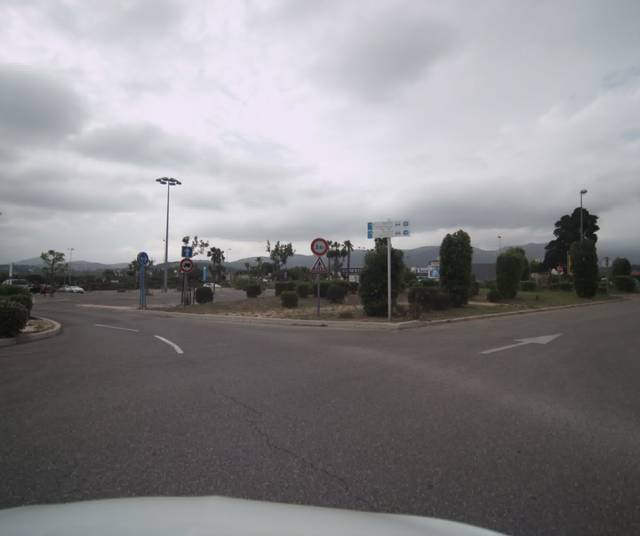
Region: France
Coordinates: 43.123, 5.88